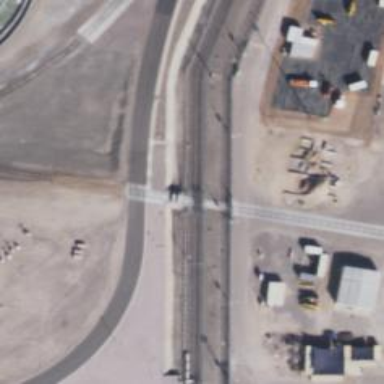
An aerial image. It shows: Level crossing along the railway.